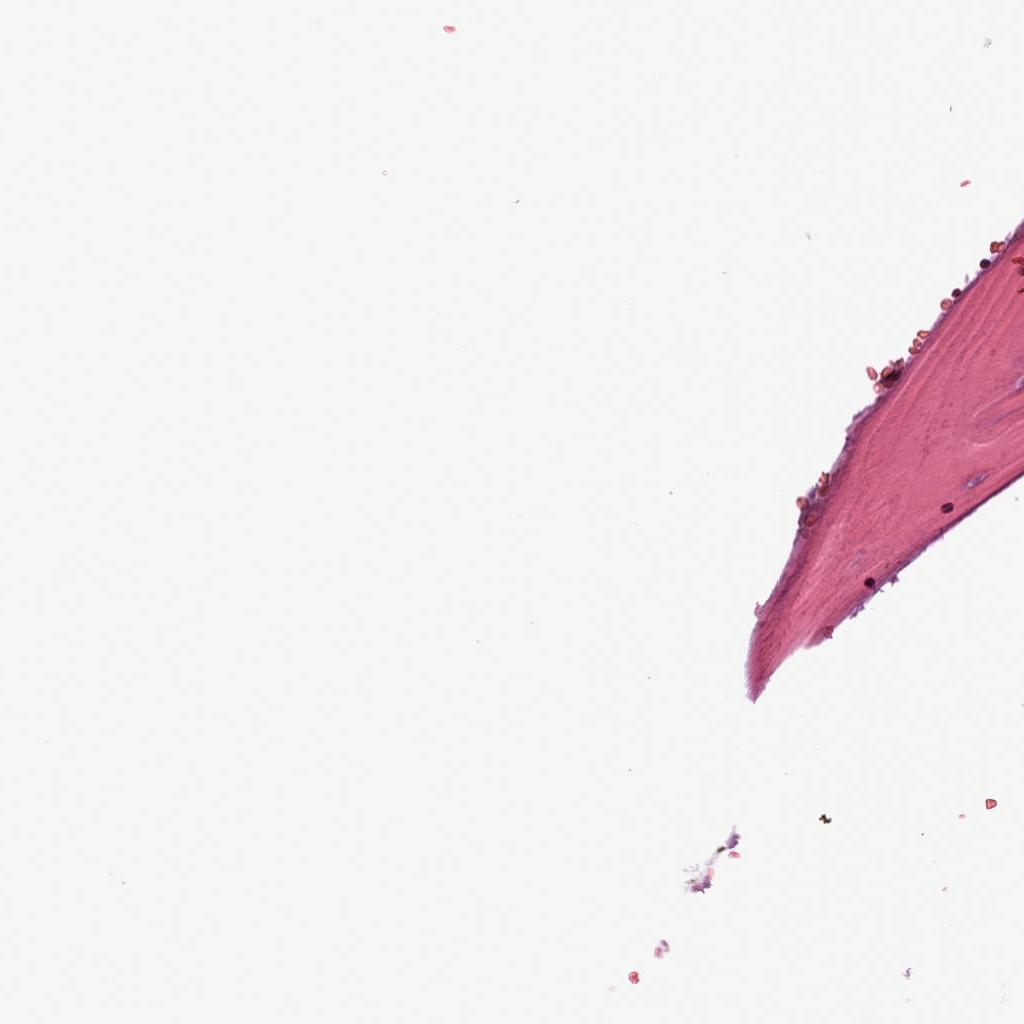
Label: Non-Tumor